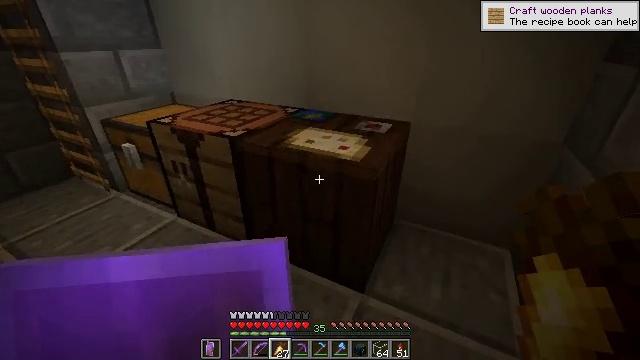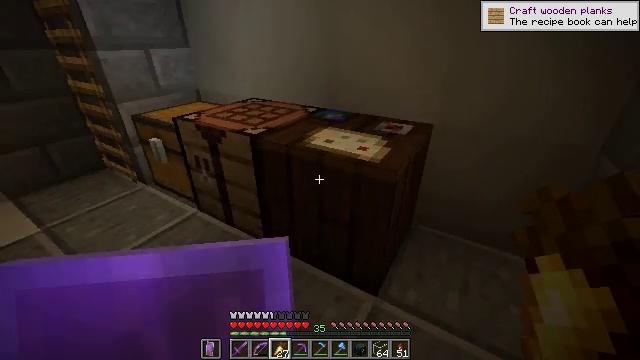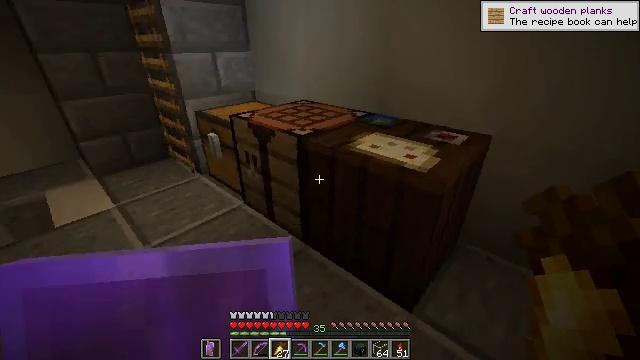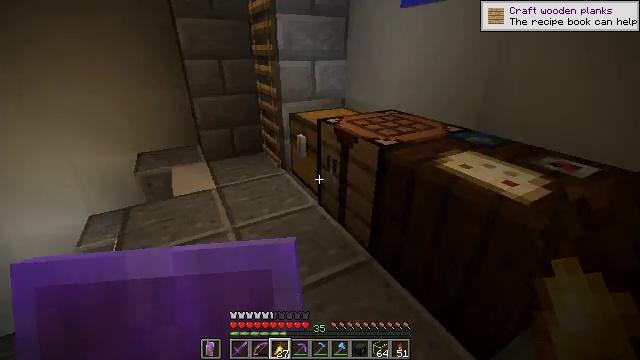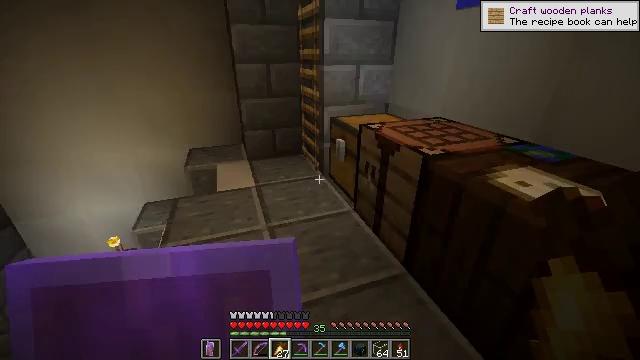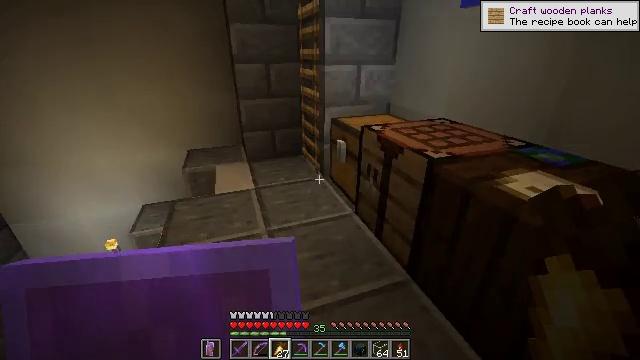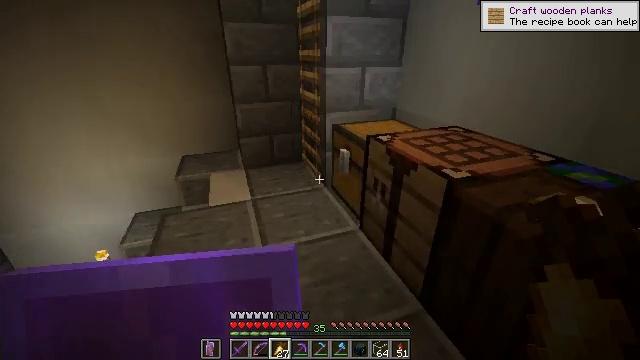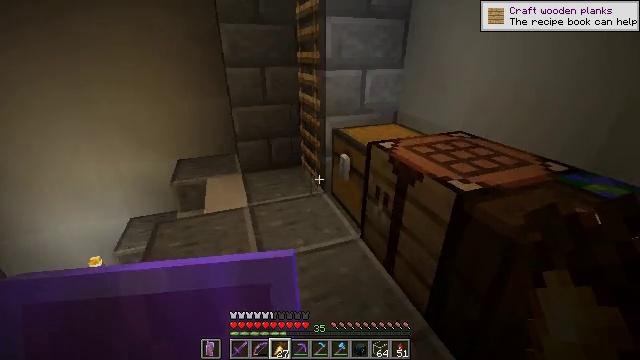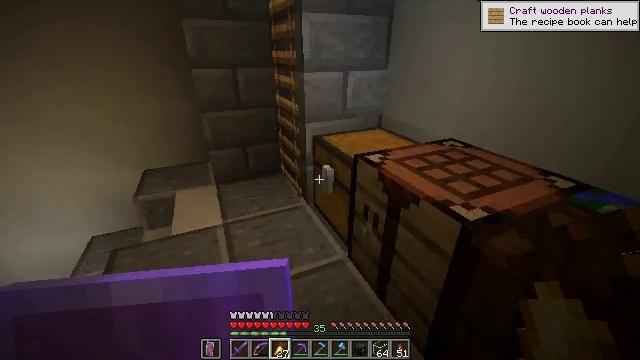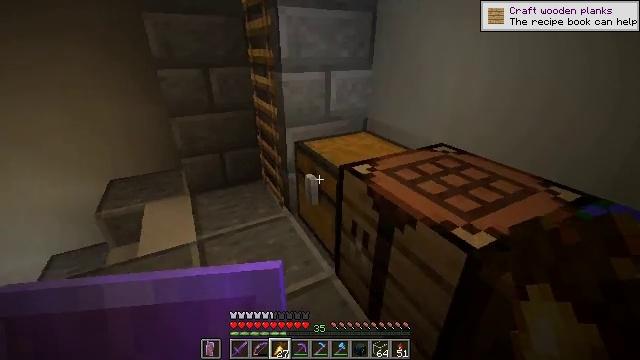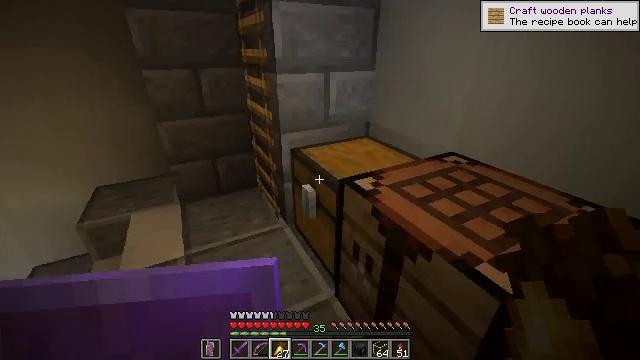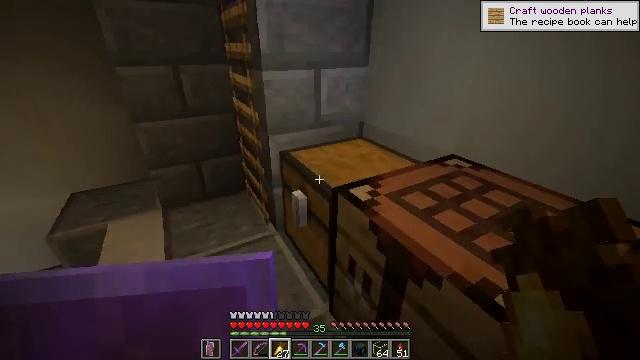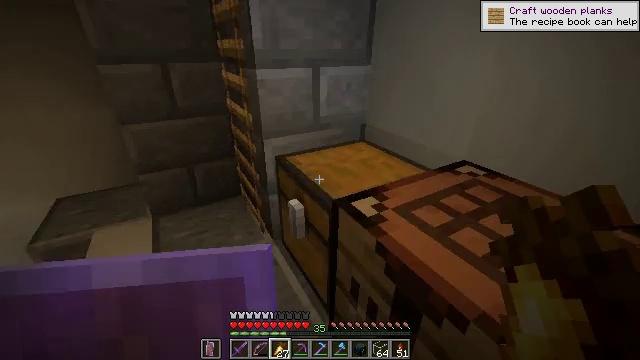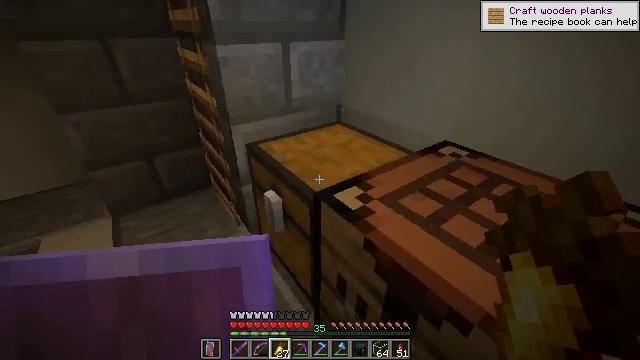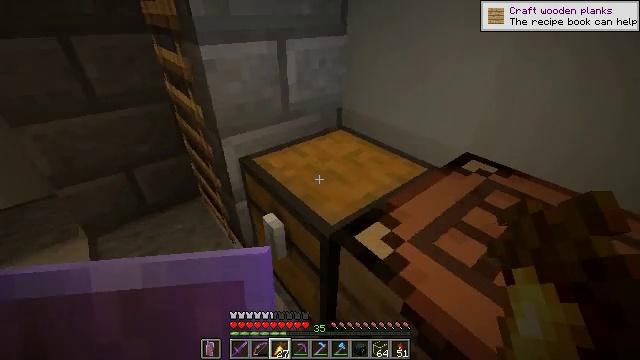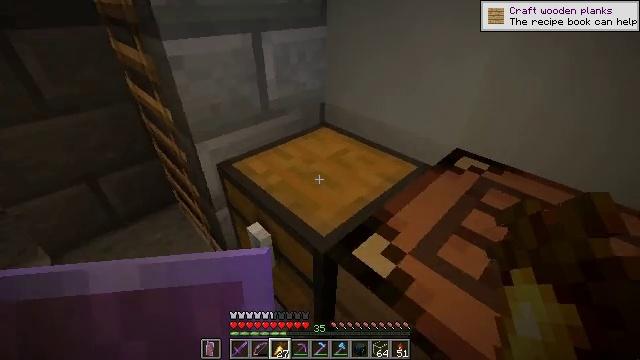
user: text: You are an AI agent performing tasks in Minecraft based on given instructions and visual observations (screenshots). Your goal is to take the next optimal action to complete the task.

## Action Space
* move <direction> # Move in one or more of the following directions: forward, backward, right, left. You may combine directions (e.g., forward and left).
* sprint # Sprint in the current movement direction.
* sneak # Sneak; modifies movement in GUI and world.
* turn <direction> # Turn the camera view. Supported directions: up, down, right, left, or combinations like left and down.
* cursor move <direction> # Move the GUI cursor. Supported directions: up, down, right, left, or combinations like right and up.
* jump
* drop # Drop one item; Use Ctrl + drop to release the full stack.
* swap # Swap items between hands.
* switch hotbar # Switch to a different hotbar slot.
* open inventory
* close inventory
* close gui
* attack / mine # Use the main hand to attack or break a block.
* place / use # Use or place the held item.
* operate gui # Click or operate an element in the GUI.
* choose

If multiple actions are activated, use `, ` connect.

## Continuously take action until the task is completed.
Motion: motion action
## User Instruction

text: Use the crafting grid to make black dye.
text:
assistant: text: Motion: turn left
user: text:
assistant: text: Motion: turn left
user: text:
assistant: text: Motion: turn left and up
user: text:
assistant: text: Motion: move forward, turn left
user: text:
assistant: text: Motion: move forward
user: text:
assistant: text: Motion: move forward
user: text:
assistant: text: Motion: move forward
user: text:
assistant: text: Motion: move forward, turn right
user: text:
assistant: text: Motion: move forward, turn right
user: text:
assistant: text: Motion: move forward
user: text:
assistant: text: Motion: move forward, turn right
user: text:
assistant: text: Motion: move forward
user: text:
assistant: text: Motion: move forward and move left, turn right and down
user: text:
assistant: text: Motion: move forward, turn right and down
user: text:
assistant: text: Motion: turn right and down
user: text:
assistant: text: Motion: turn right and down
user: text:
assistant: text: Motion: turn right
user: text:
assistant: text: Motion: no_op
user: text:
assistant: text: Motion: no_op
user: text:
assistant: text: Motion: no_op
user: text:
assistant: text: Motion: no_op
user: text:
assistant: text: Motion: no_op
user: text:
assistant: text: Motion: turn right
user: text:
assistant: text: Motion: turn right
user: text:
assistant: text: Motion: turn right
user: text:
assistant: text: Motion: turn right
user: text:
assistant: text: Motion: use / place
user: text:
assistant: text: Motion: use / place
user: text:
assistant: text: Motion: use / place
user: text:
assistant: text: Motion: no_op